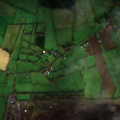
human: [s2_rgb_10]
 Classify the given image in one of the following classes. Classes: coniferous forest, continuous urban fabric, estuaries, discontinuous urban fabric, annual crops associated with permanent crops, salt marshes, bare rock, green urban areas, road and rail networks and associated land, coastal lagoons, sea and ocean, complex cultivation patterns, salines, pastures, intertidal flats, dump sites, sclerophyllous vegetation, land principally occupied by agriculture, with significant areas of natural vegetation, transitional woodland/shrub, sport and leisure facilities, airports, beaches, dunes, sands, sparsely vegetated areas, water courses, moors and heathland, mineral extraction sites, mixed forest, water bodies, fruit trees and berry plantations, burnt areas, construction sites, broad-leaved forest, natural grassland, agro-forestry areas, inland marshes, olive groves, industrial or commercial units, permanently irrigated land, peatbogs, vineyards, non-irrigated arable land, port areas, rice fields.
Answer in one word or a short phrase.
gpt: pastures, mixed forest, peatbogs